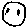
Label: smiley face